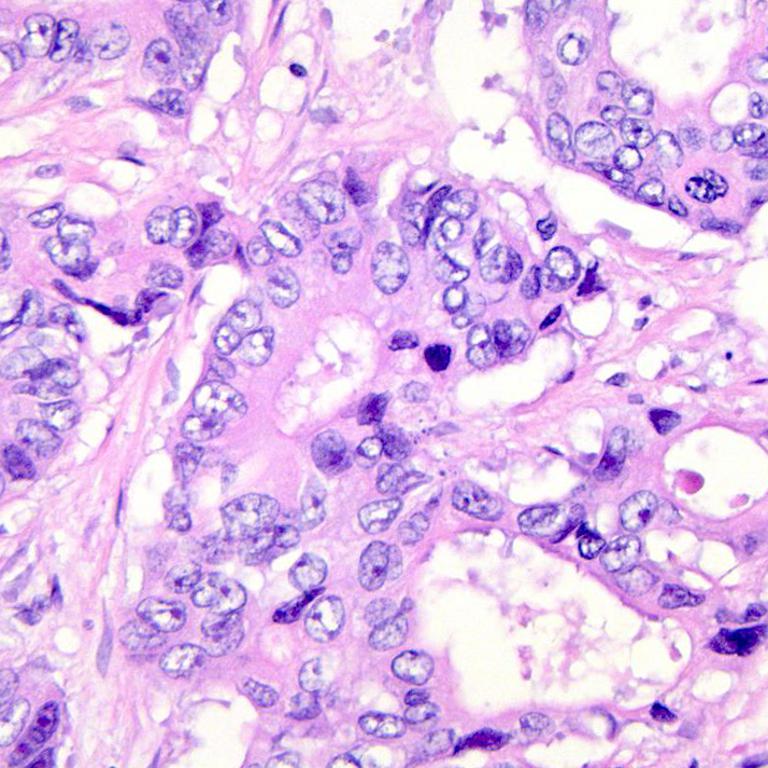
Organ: colon
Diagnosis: adenocarcinomas